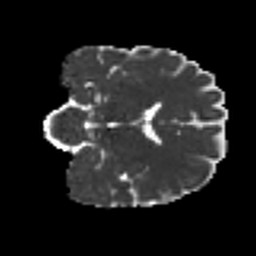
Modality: MD
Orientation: coronal
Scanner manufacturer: siemens
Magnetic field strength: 3 T
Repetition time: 9.6 s
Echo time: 0.077 s